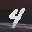
Label: 4